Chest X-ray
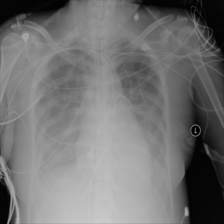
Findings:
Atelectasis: negative
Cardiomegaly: negative
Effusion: negative
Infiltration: negative
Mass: negative
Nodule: negative
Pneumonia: negative
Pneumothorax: negative
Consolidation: negative
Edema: positive
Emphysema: negative
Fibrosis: negative
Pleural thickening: negative
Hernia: negative